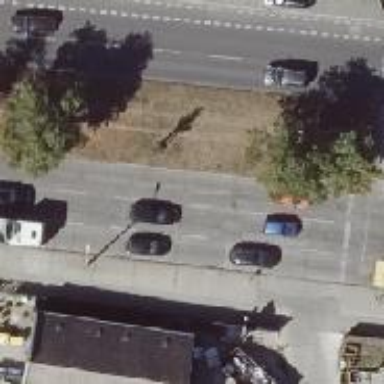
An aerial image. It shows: Public transport stop position.